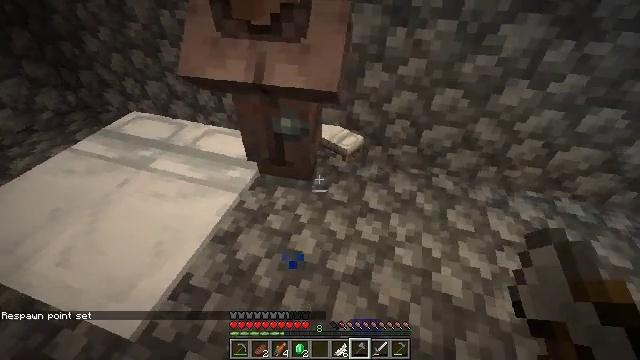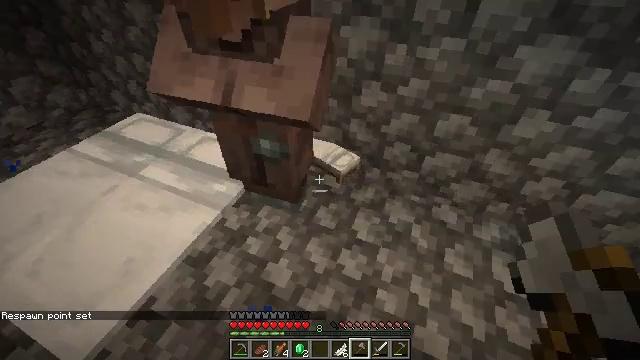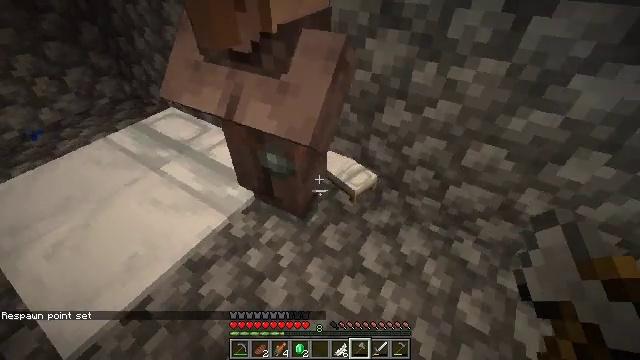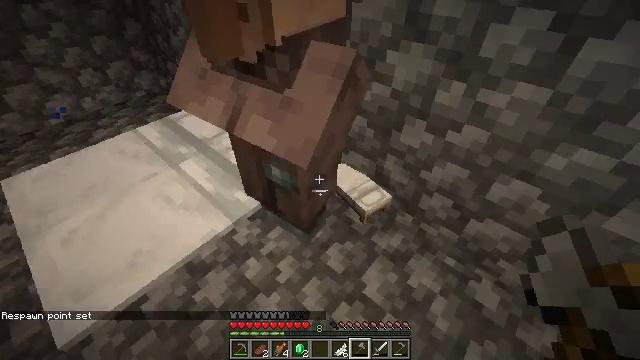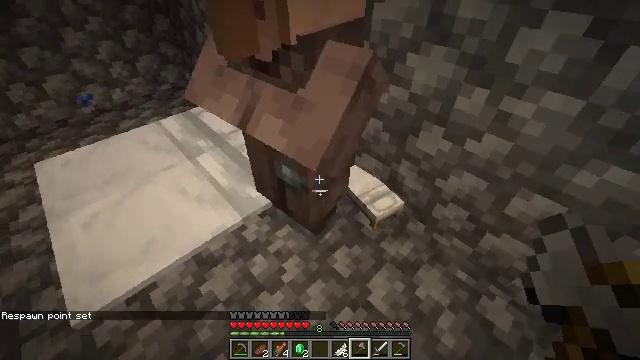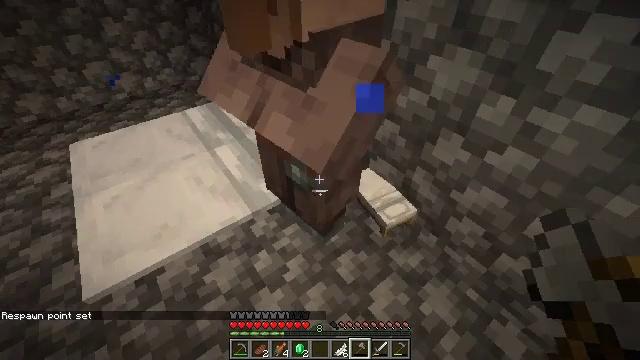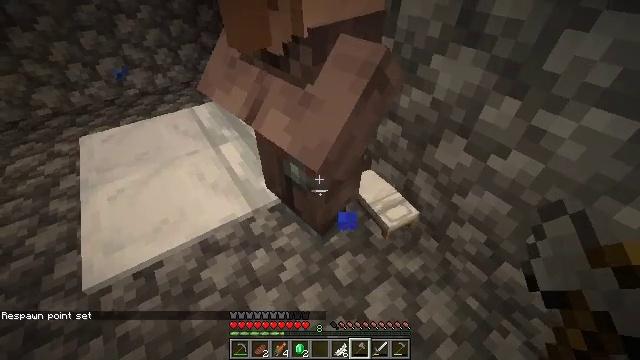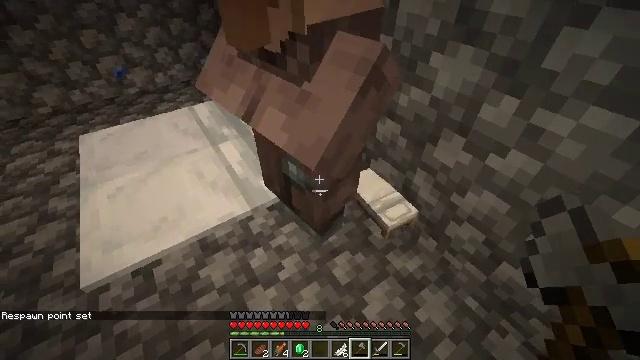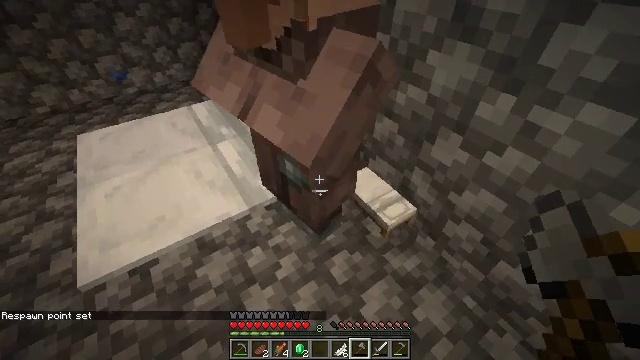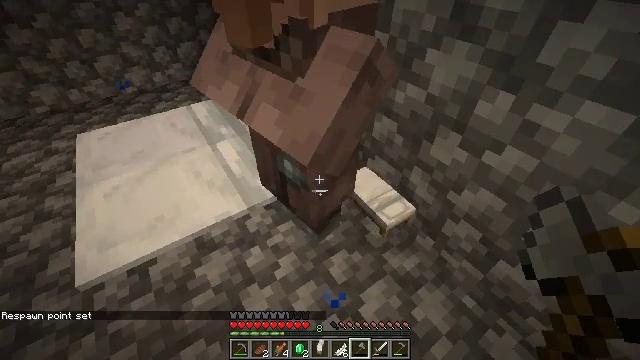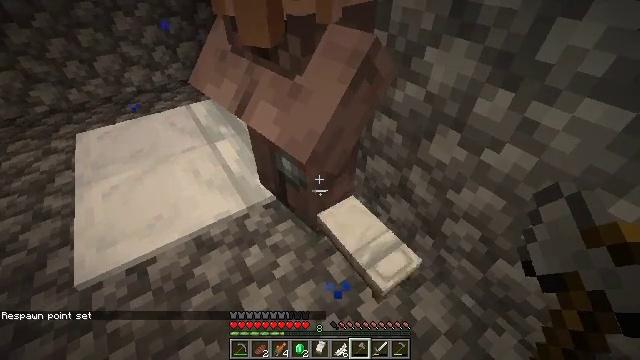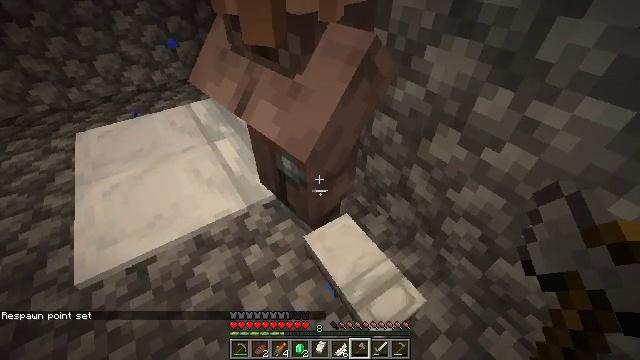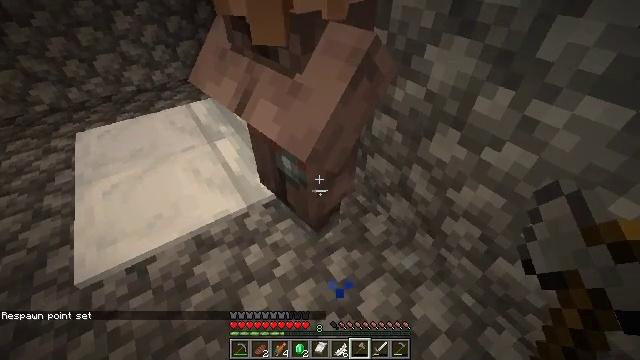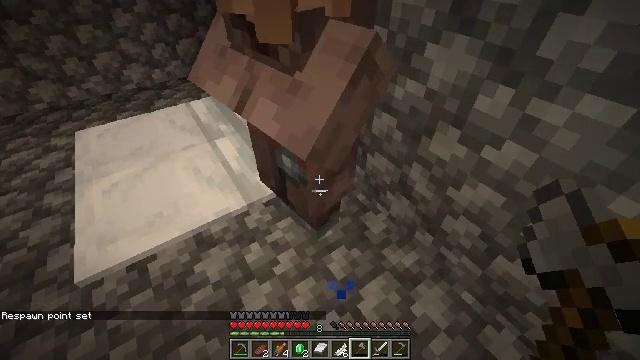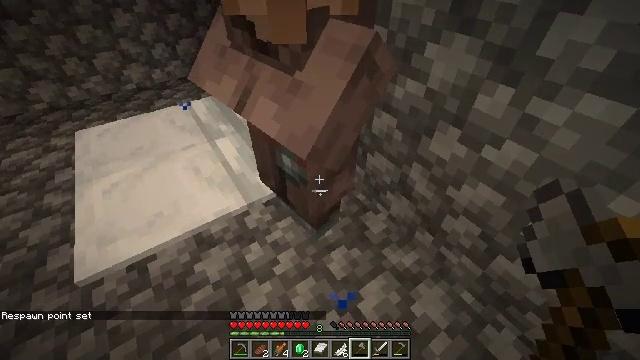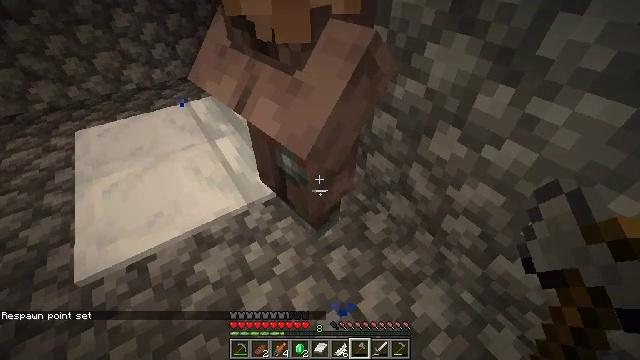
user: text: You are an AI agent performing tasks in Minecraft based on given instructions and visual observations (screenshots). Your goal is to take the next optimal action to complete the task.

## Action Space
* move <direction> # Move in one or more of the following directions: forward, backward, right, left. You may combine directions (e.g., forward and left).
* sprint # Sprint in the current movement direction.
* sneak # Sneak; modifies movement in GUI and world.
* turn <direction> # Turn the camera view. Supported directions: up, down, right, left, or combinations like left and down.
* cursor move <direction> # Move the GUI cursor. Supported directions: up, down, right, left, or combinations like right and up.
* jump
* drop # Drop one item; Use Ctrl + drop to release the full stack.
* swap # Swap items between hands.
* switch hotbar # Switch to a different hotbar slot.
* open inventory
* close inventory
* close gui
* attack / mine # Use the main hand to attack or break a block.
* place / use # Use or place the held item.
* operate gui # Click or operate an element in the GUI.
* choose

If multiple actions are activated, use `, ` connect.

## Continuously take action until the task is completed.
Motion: motion action
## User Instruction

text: Attack the cobblestone slab to gather it.
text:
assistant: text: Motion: move forward and move right, turn left
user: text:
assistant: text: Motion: move forward and move right, turn left
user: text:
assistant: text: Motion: move forward and move right, turn left
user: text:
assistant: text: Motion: turn left
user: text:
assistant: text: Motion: turn left
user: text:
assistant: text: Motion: turn left
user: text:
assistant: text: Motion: no_op
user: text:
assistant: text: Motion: no_op
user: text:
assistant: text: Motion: no_op
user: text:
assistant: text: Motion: no_op
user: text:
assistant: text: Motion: no_op
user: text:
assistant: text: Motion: no_op
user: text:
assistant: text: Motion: no_op
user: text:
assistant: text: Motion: no_op
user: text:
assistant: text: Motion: no_op
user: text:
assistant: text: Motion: no_op
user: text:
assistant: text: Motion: no_op
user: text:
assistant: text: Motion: no_op
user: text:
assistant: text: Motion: move forward
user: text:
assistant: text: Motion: move forward
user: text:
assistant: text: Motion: move forward
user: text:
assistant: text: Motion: move forward
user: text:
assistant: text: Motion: move forward
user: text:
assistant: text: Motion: no_op
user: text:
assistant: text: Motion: no_op
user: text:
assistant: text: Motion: turn left
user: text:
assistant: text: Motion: turn left
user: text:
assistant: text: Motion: turn left
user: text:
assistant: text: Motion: no_op
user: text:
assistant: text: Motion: turn left